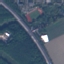
Land use / land cover: Highway